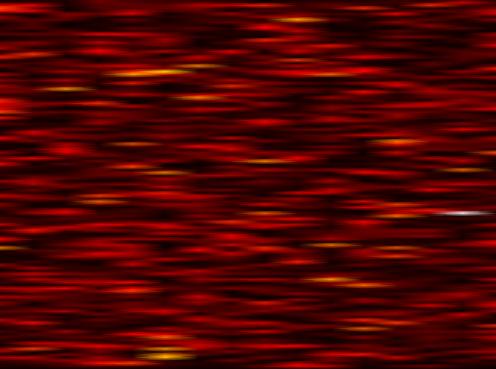
Label: WOLA